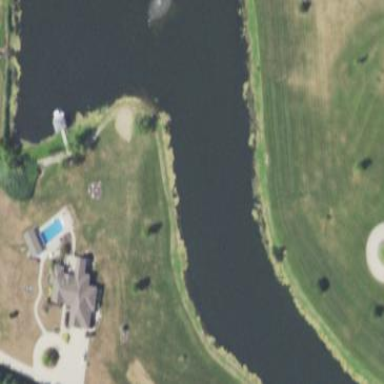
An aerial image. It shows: Pond with natural water.